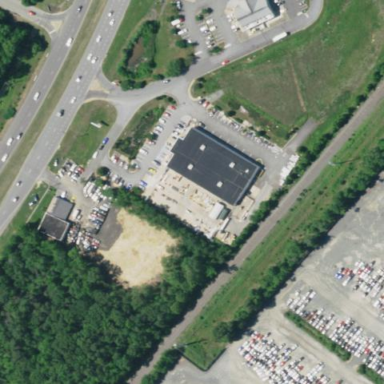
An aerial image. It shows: Retail area.